Field crop: maize
Growth stage: 2
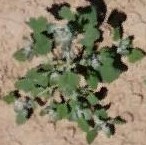
Species: chenopodium